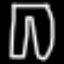
Label: pants